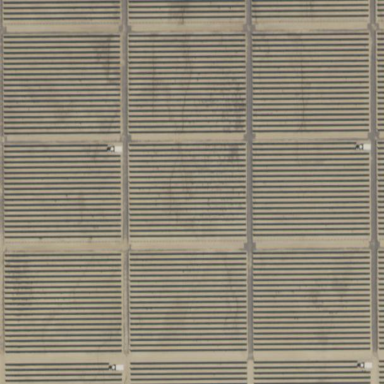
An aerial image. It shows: Solar generator utilizing photovoltaic panels.